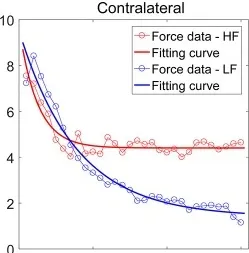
The contralateral. Side, and the corresponding fitting results with the exponential function.
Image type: chart (chart)